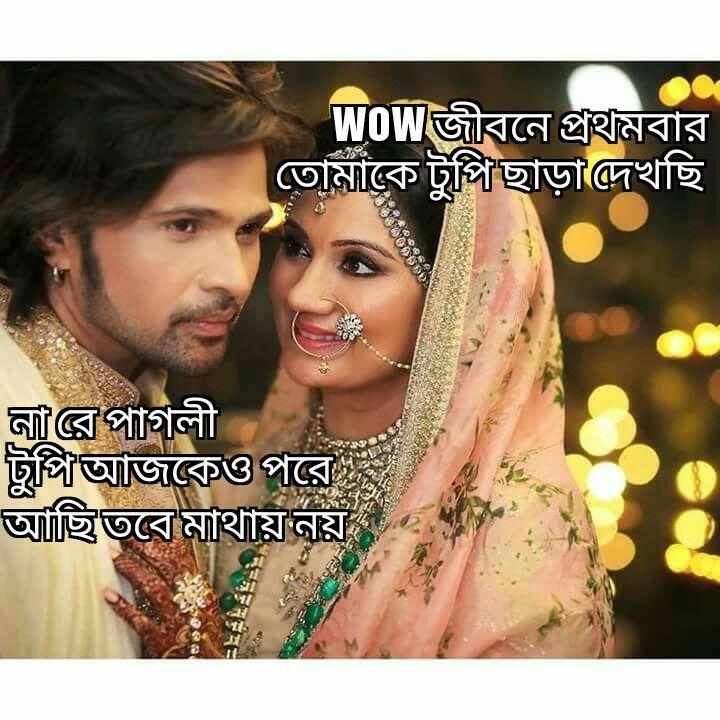
Text: ওয়াও জীবনে প্রথমবার তোমাকে টুপি ছাড়া দেখছি। না রে পাগলি, টুপি আজকেও পরে আছি, তবে মাথায় নয়।
Label: Non Hate